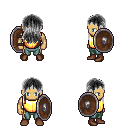
a pixel art fantasy rpg character, male body template, human, tanned skin, gold chest armor, teal pants, gray unkempt hairstyle, brown shoes, shield, four views (front, back, left, right), 2x2 character sprite sheet, small pixel art, hard edges, no anti-aliasing